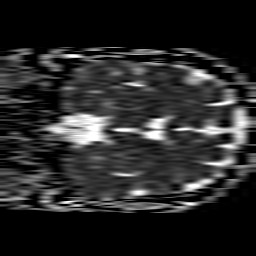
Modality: ADC
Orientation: coronal
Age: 56
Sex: female
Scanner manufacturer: philips
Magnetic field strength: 1.5 T
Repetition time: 3.501 s
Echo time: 0.09255 s